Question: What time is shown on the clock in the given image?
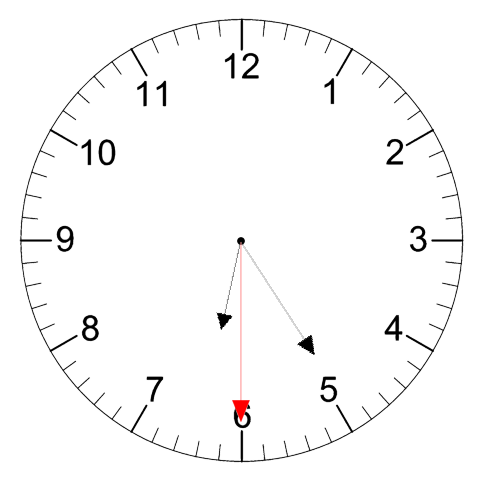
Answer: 06:24:30